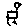
Label: bird